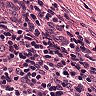
Metastatic tissue present: yes